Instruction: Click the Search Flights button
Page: home
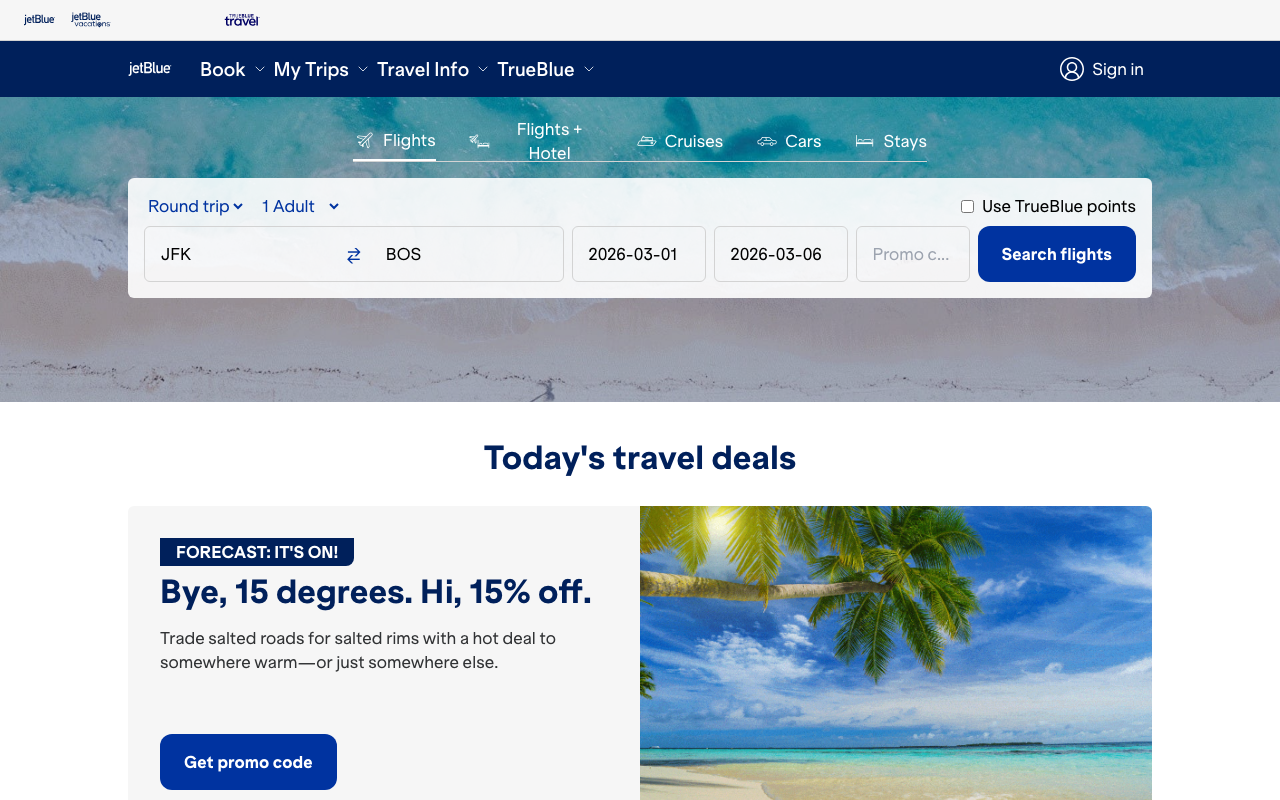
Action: click